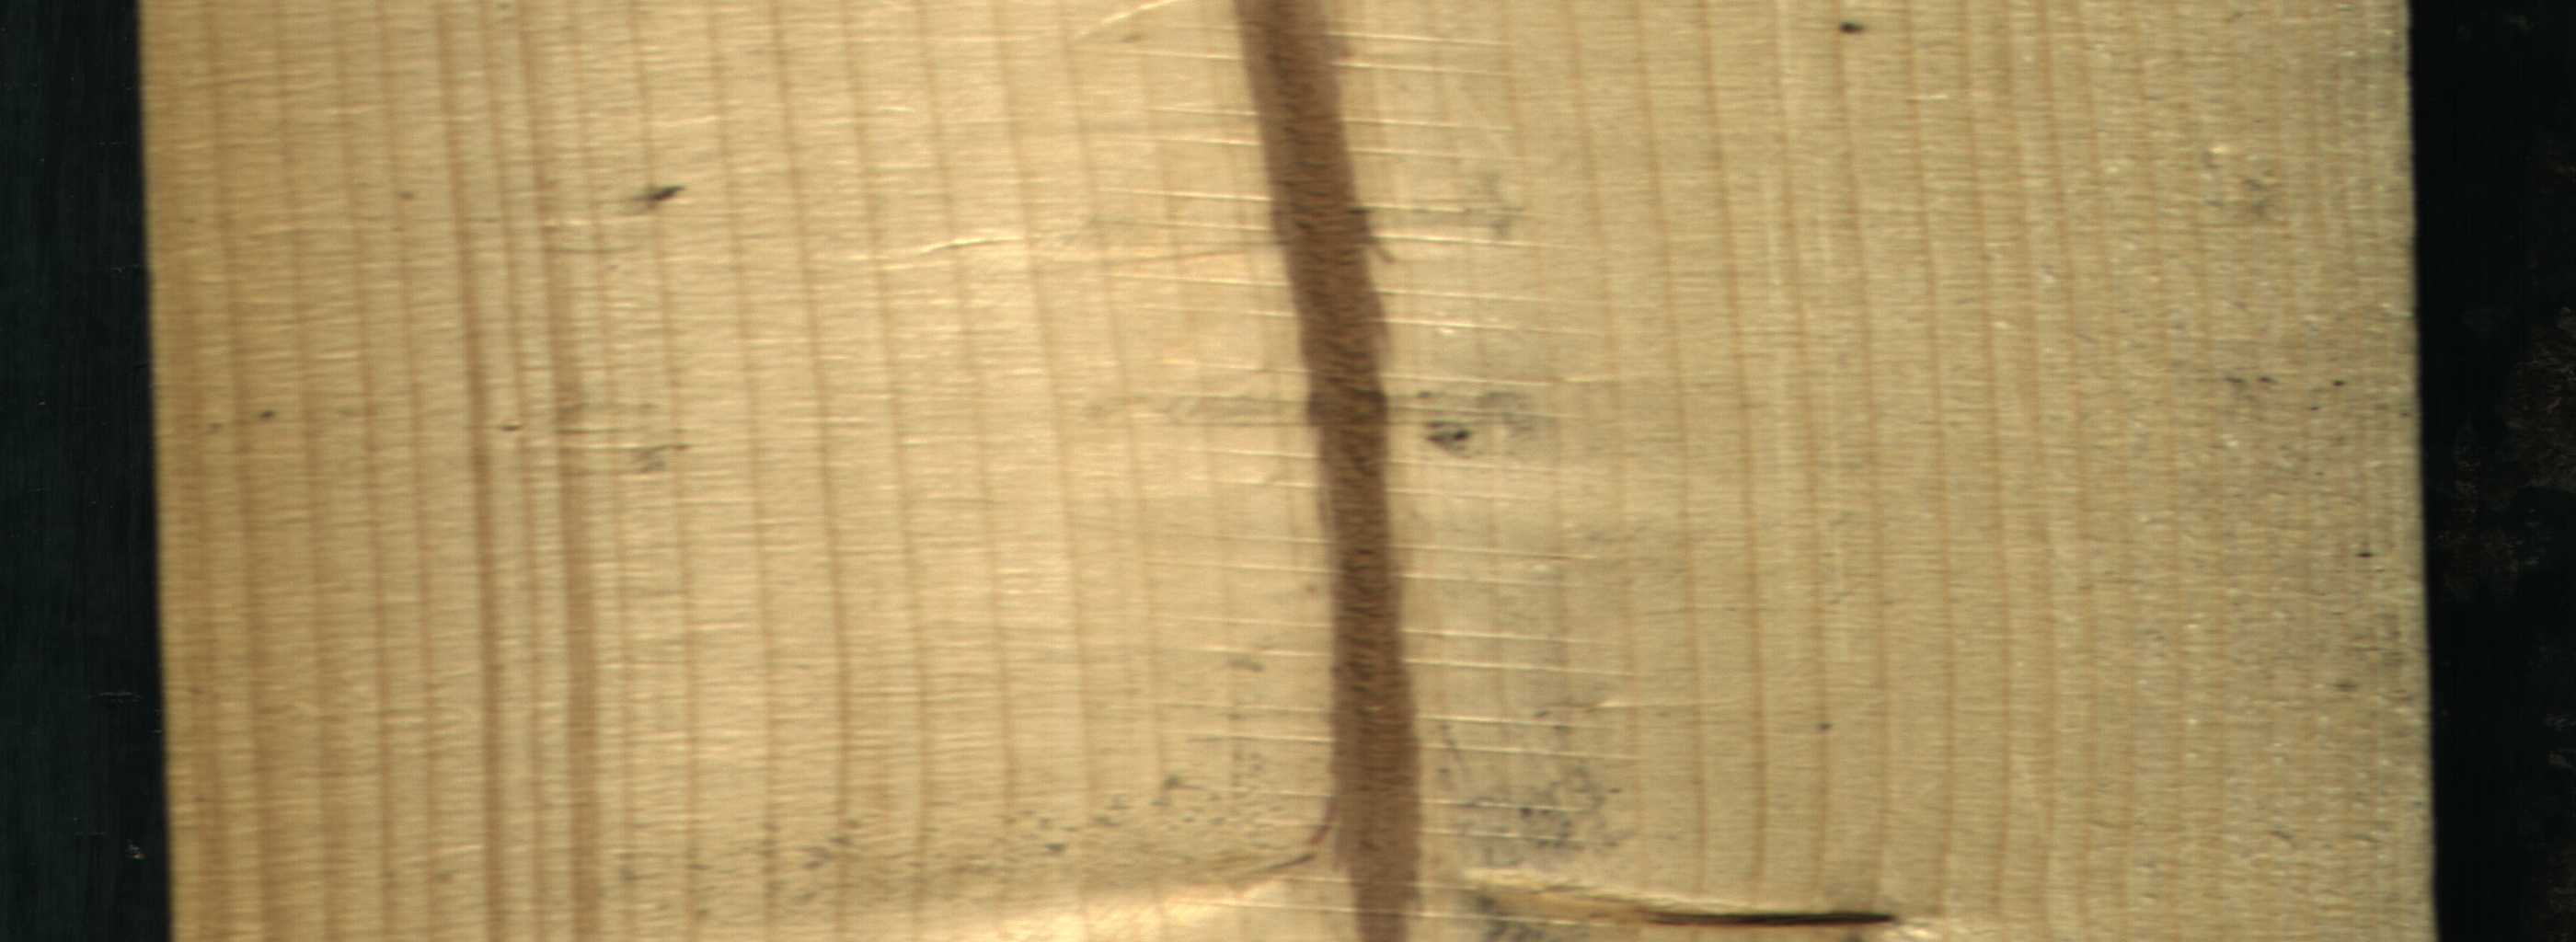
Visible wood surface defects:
Marrow
Live_Knot